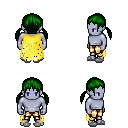
a pixel art fantasy rpg character, male body template, dark elf, purple skin, yellow tattered cape, gold greaves, green twin-tailed hairstyle, white slippers, four views (front, back, left, right), 2x2 character sprite sheet, small pixel art, hard edges, no anti-aliasing